Lunar surface albedo tile
Center latitude: 20.876
Center longitude: 29.355
Resolution (meters per pixel, mean): 157.38
Tile area (km^2): 25463.18
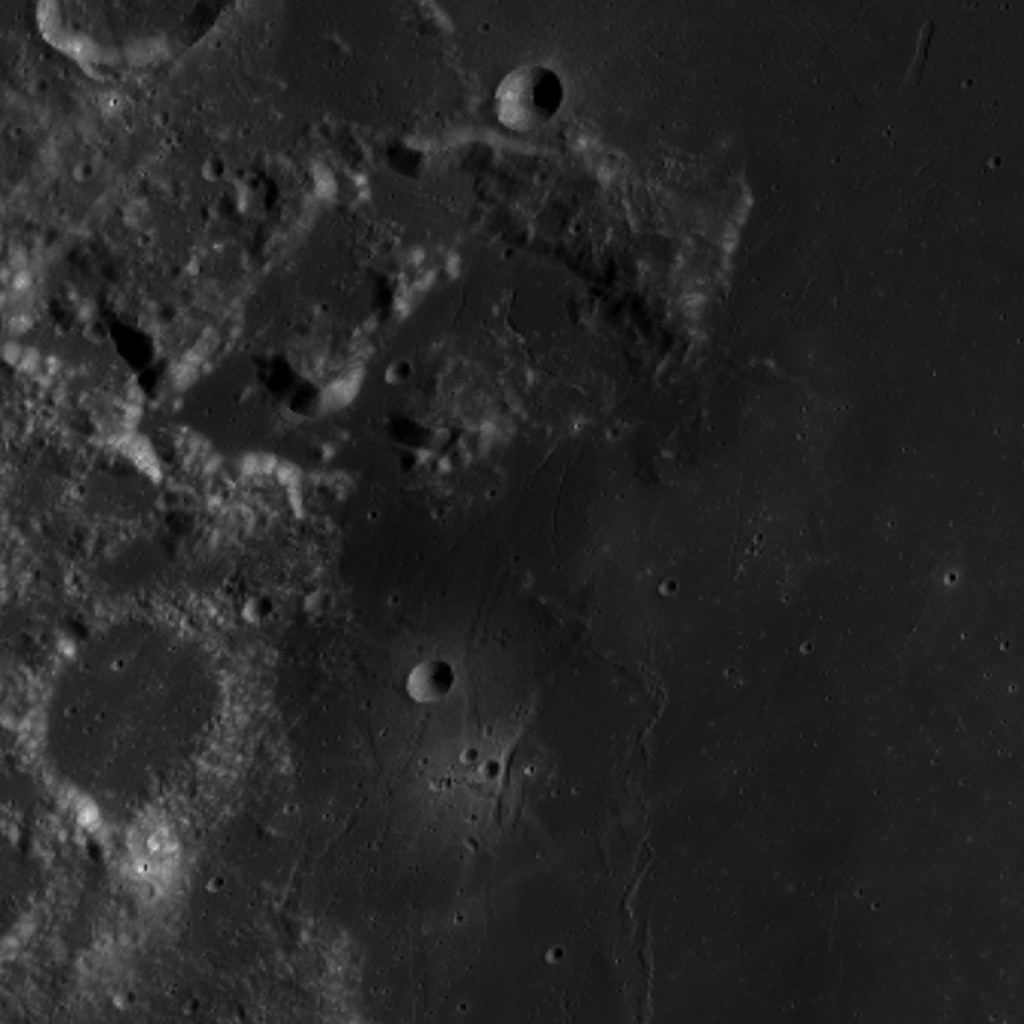